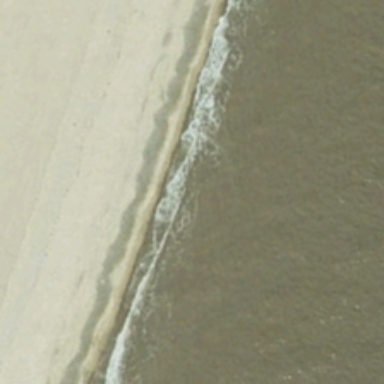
Yellow beach is next to a piece of green ocean .